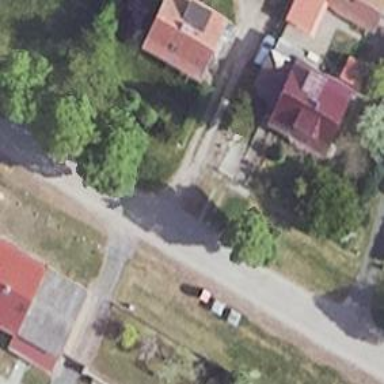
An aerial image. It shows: Driveway.